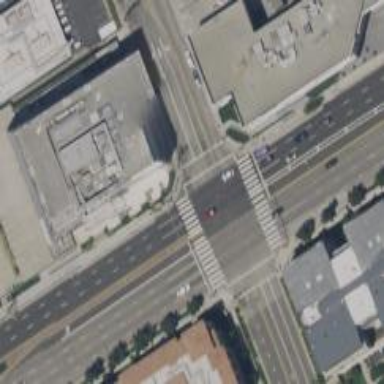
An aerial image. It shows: Controlled crossing on footway.